Question: 5-2.Do a topological sort of the following graph G

This problem is from "The Algorithm Design Manual (2nd Edition)" by Steven Skiena.
Since, this graph is not a DAG topological sorting can't be done.
In the errata list for this book it is suggested to reverse the edge (F,H)
but this will make the vertex "H" unreachable. Then how this <URL> is possible
"A, B, D, E, C, H, G, I, J, F".
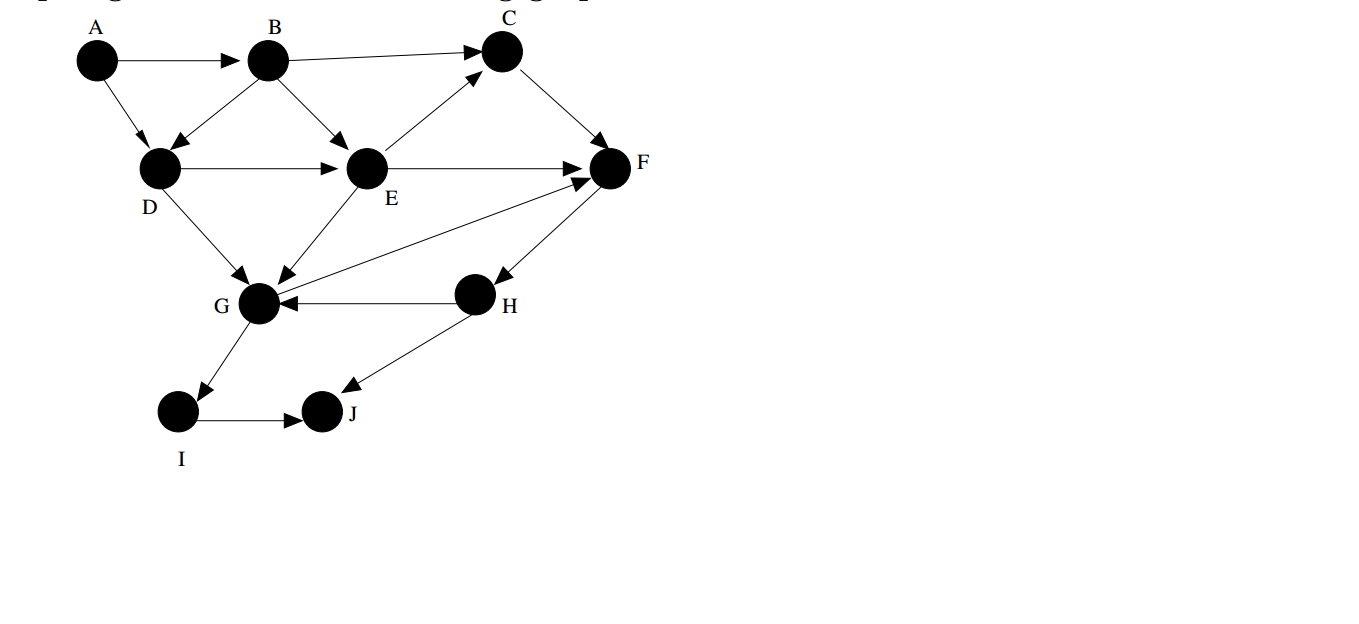
Answer: The solution is valid since 'H' has no successors that mentioned before 'H' and no predecessors that are mentioned after 'H'.
It's not any stranger than the fact that the graph
'''
A <- B -> C
'''
(where 'B' is "unreachable") can be topologically sorted as
'''
B, A, C
'''